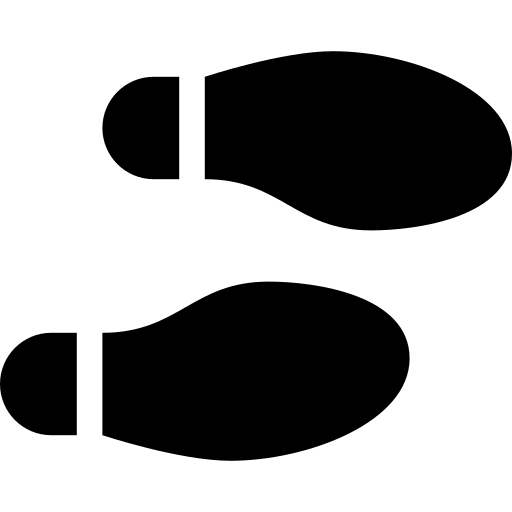
Tags: icon, FontAwesome, fa-icon, solid, shoe, prints